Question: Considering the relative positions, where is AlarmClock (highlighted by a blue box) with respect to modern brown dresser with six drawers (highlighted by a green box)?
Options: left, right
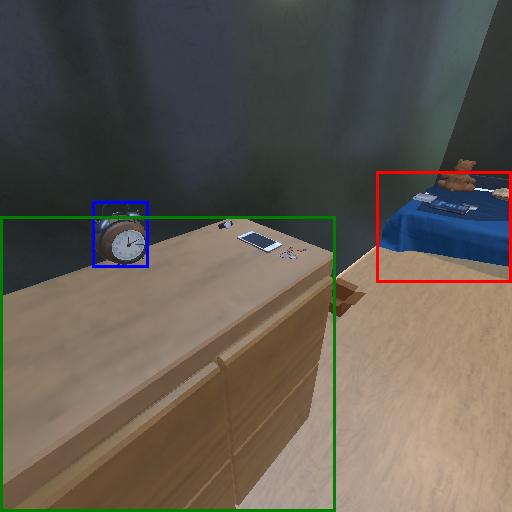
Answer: left